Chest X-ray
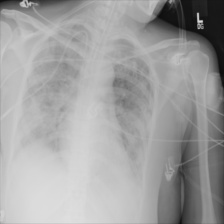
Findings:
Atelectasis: negative
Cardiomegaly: negative
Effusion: negative
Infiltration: negative
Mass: negative
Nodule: negative
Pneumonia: negative
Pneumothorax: negative
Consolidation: negative
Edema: negative
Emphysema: negative
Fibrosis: negative
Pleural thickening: negative
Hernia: negative